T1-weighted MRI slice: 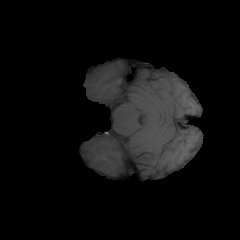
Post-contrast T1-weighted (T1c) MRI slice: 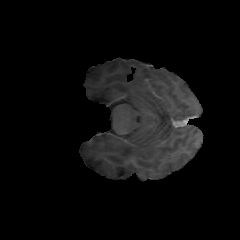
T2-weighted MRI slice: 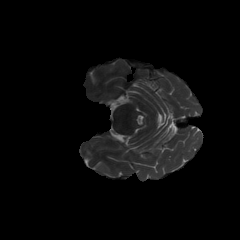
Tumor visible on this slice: no